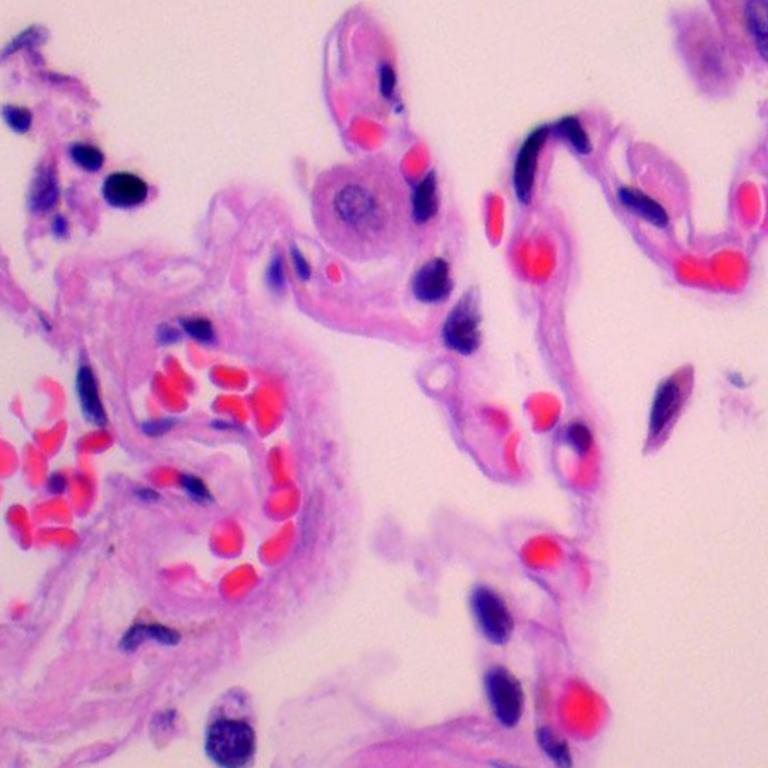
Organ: lung
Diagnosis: benign